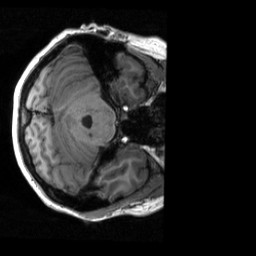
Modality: T1w
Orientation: axial
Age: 30
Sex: female
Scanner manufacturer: siemens
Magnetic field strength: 3 T
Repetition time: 2.3 s
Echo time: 0.00296 s